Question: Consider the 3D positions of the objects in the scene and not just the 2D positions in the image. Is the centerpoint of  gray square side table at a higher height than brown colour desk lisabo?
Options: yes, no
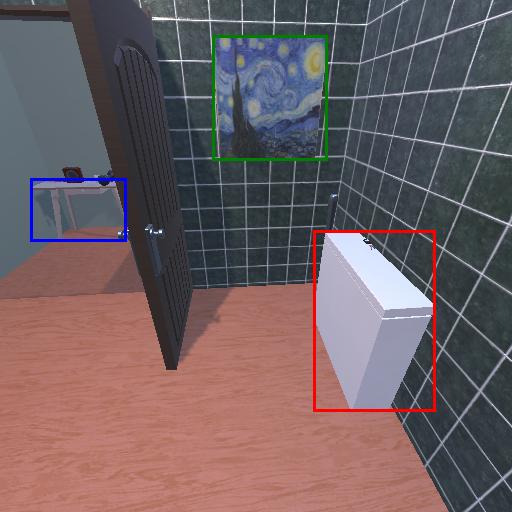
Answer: yes